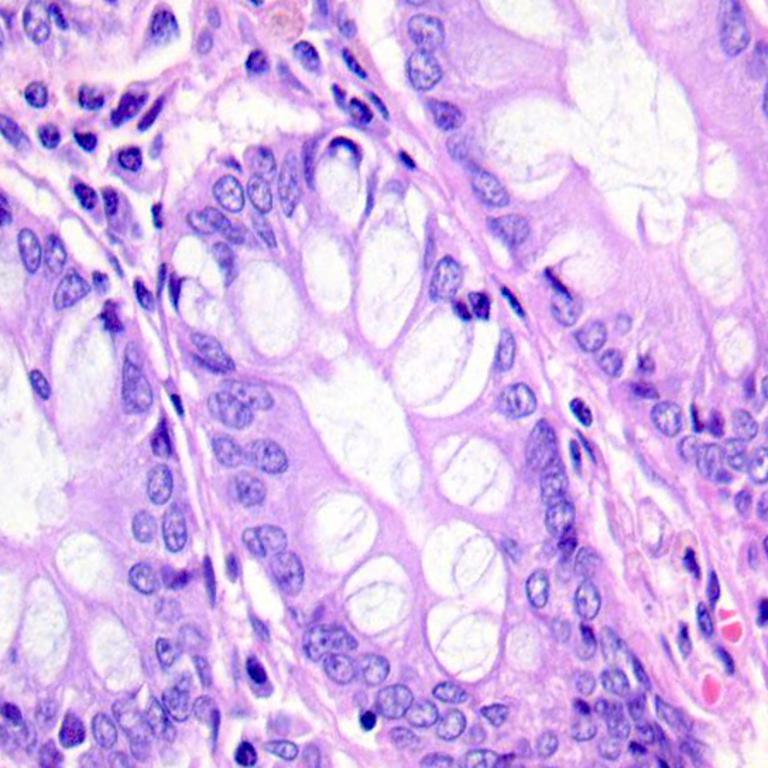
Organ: colon
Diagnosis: benign